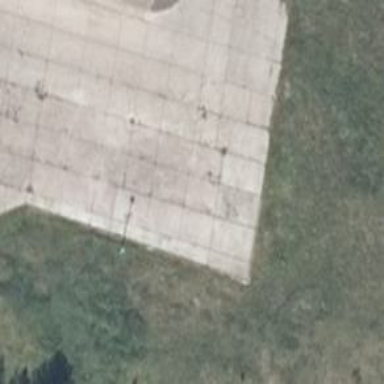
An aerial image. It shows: Service road with surface made of concrete plates.